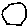
Label: hexagon